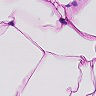
Metastatic tissue present: no